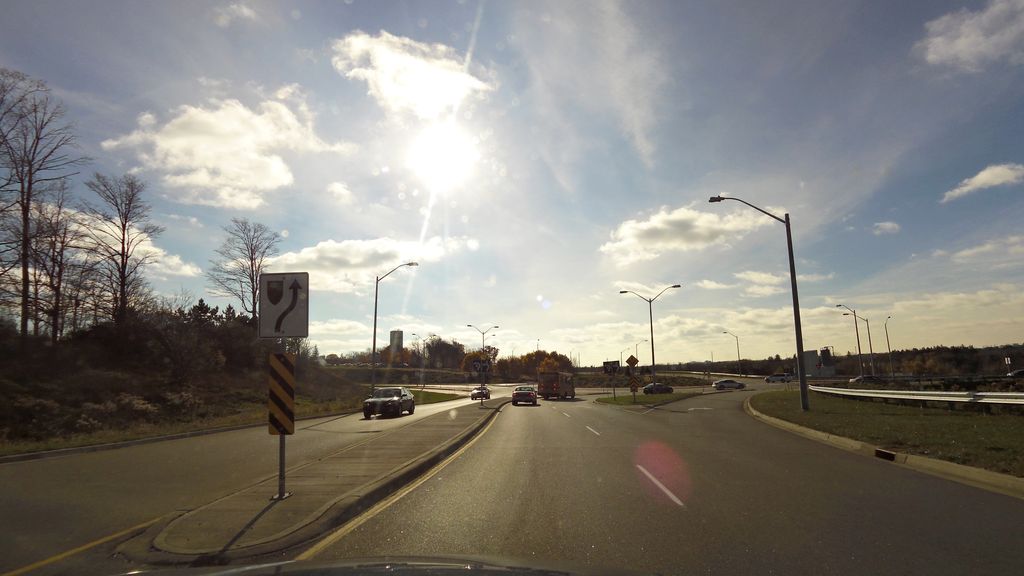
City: kitchener-waterloo